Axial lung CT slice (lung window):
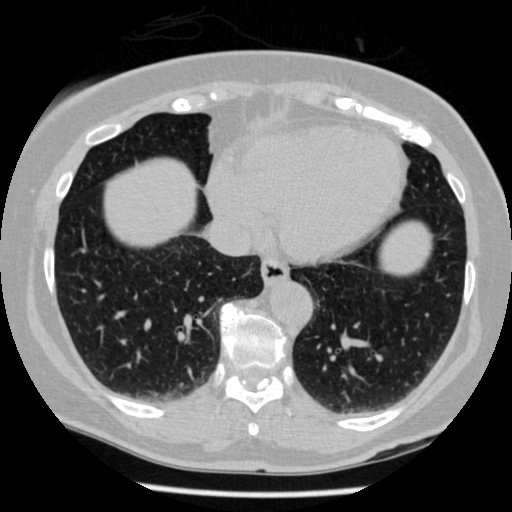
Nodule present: no